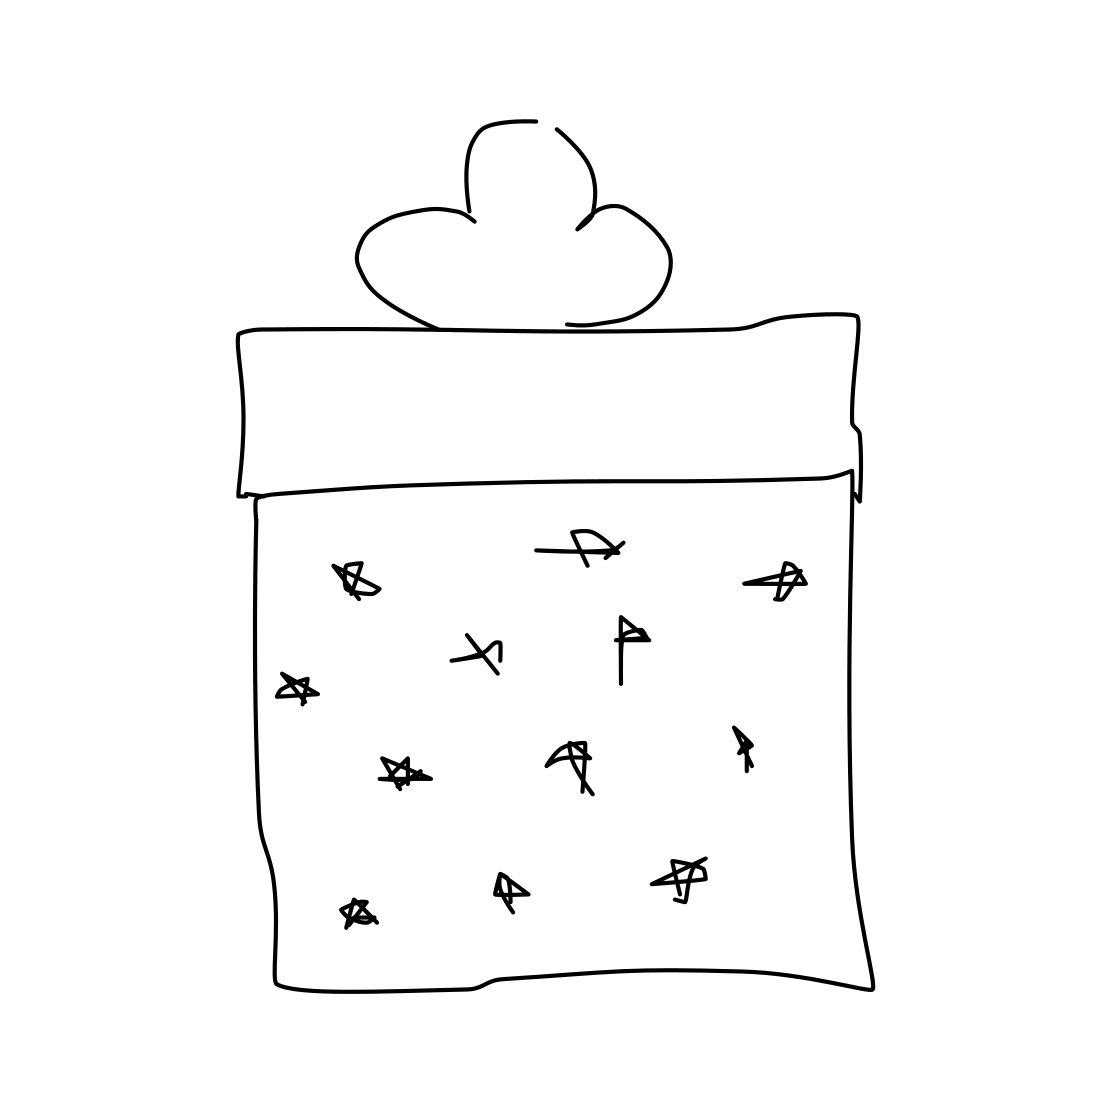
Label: present